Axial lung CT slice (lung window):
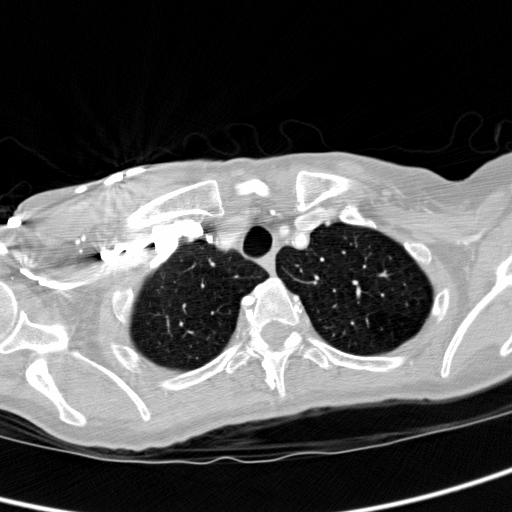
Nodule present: no